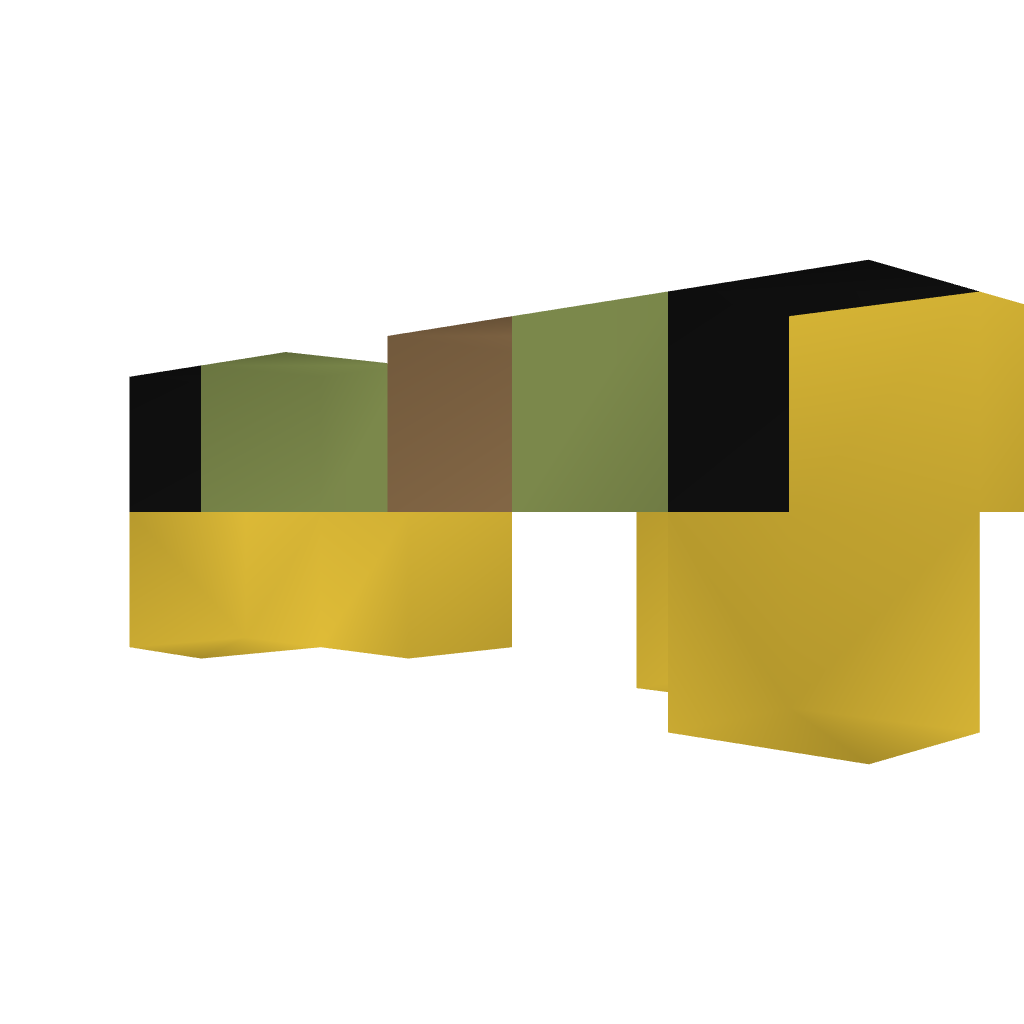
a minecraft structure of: Clock Timer (Small)